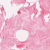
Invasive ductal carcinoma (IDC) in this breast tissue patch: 0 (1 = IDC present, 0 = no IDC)